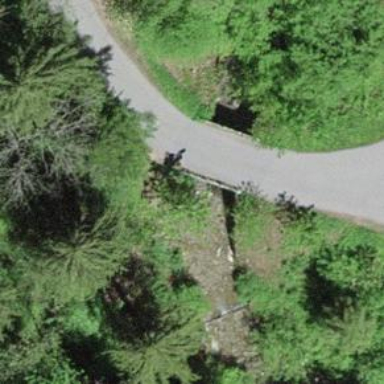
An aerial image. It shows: Service road that includes bridge.